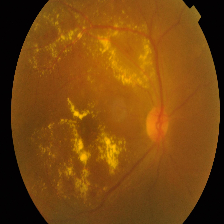
Diabetic retinopathy grade: Proliferative DR